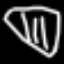
Label: diamond